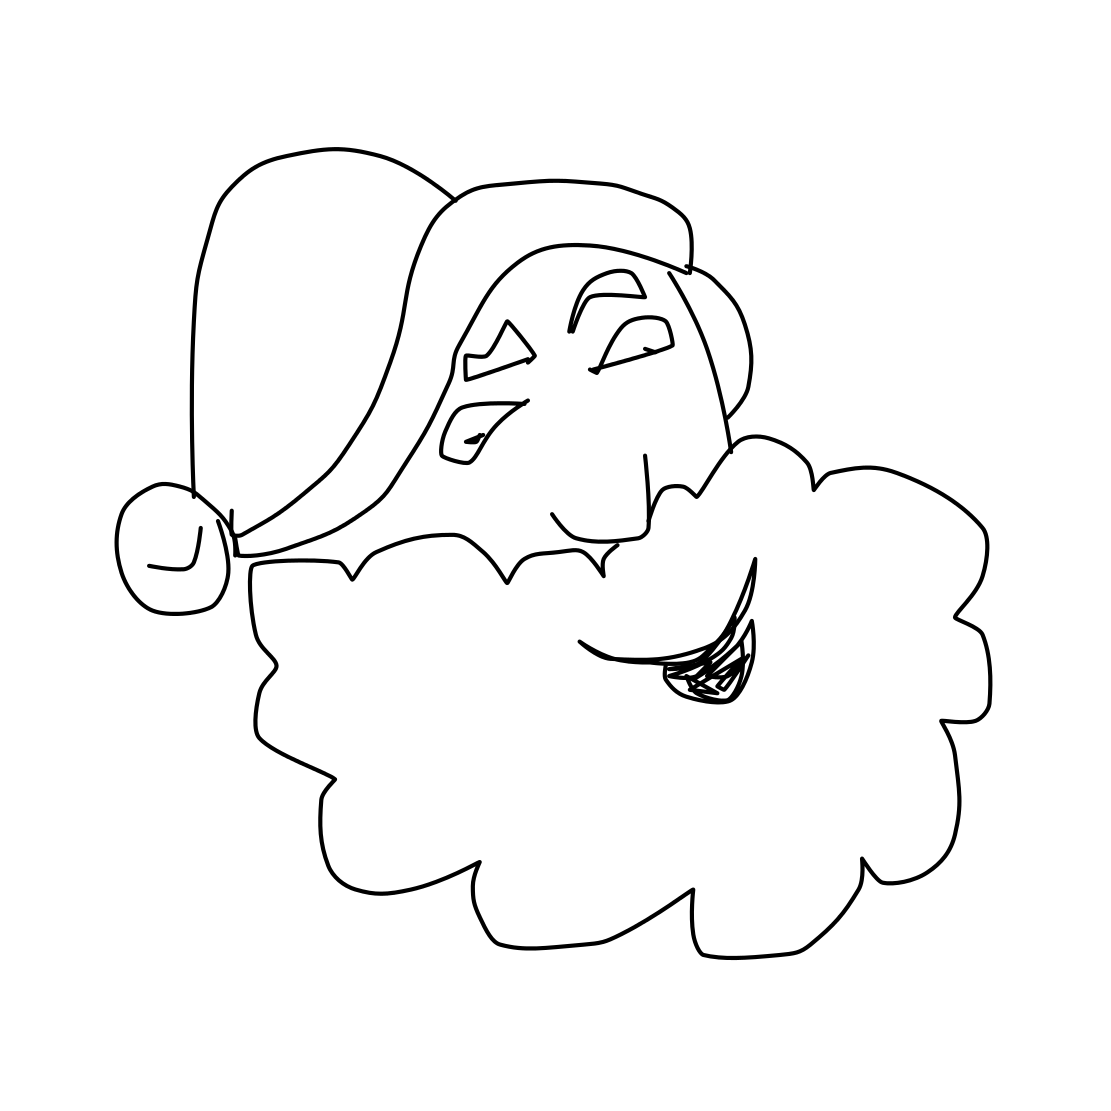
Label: santa claus